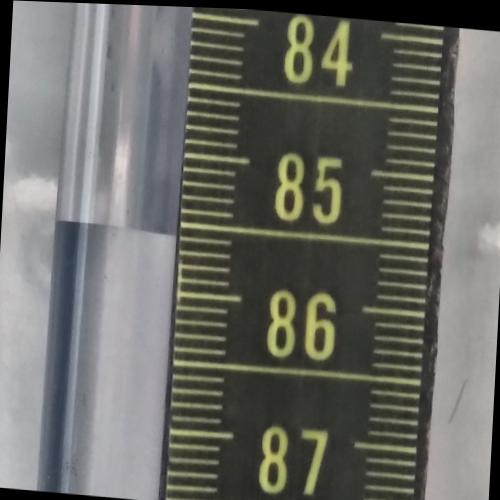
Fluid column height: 85.6 cm